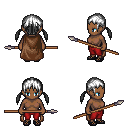
a pixel art fantasy rpg character, female body template, human, dark skin, brown cape, red pants, white twin-tailed hairstyle, ghillies, spear, four views (front, back, left, right), 2x2 character sprite sheet, small pixel art, hard edges, no anti-aliasing